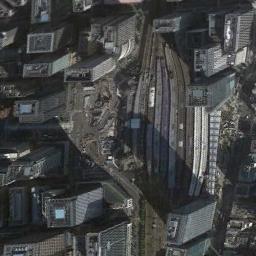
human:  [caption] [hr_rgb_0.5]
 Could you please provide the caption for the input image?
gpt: There is a fully equipped railway station in the city .

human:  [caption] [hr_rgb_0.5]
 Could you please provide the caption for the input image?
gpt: The railway station is next to some buildings .

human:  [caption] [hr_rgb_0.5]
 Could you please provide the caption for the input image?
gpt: There are many buildings of different shapes beside the railway station .

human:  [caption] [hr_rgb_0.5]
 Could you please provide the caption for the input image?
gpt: The railway station has some railways and striped buildings and some high-rise buildings are next to the railway station .

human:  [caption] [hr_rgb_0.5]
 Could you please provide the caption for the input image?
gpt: There are some black buildings beside the railway station .